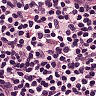
Metastatic tissue present: no